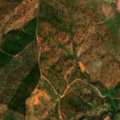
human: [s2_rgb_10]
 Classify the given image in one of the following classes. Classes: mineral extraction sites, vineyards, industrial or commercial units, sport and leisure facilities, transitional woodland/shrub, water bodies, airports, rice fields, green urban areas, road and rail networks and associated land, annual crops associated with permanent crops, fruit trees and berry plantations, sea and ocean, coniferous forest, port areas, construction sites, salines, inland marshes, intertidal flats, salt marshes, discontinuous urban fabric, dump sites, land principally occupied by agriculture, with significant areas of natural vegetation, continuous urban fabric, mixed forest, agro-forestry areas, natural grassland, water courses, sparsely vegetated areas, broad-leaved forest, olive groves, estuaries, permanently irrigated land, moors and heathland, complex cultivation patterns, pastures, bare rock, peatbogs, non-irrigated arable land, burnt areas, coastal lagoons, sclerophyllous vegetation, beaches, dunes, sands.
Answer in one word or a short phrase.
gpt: non-irrigated arable land, agro-forestry areas, transitional woodland/shrub